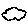
Label: cloud